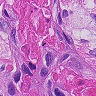
Metastatic tissue present: yes